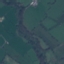
Label: Pasture